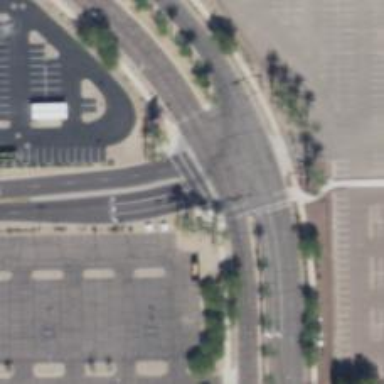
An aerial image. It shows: Footway on asphalt with marked crossing lines.